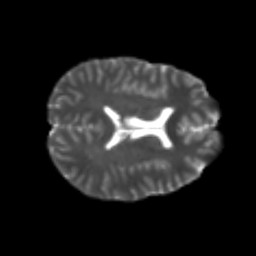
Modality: T2w
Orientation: axial
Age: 22
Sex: male
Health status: healthy
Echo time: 0.074 s